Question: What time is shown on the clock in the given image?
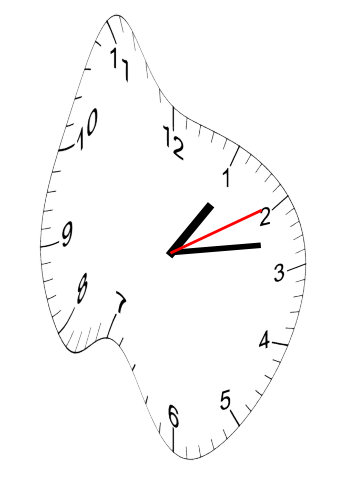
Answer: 01:13:10